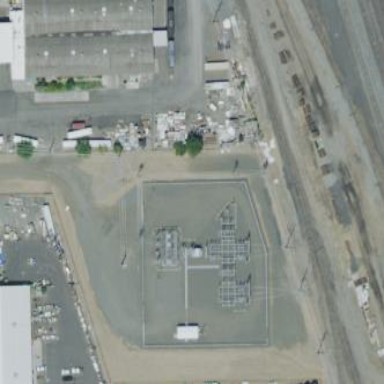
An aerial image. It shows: Power substation.